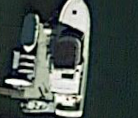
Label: Civil_yacht